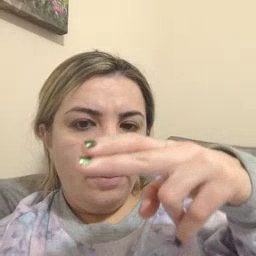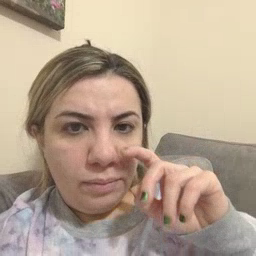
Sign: cut